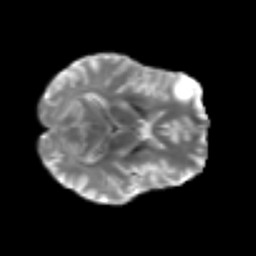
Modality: T2w
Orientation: axial
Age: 38
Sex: male
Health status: ill
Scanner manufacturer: siemens
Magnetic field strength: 3 T
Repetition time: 8.7 s
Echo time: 0.11 s